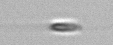
Label: flagellate_morphotype3